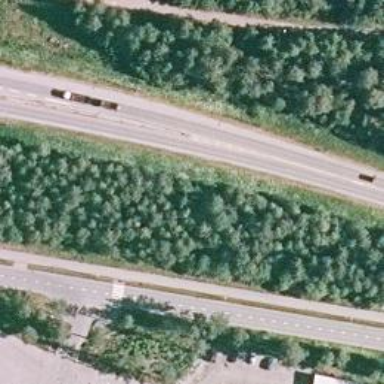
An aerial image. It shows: Asphalt road designated as trunk highway.